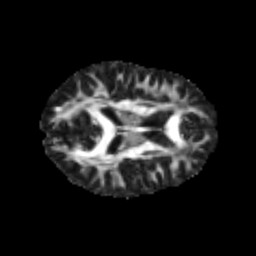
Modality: FA
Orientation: axial
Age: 23
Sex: male
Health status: healthy